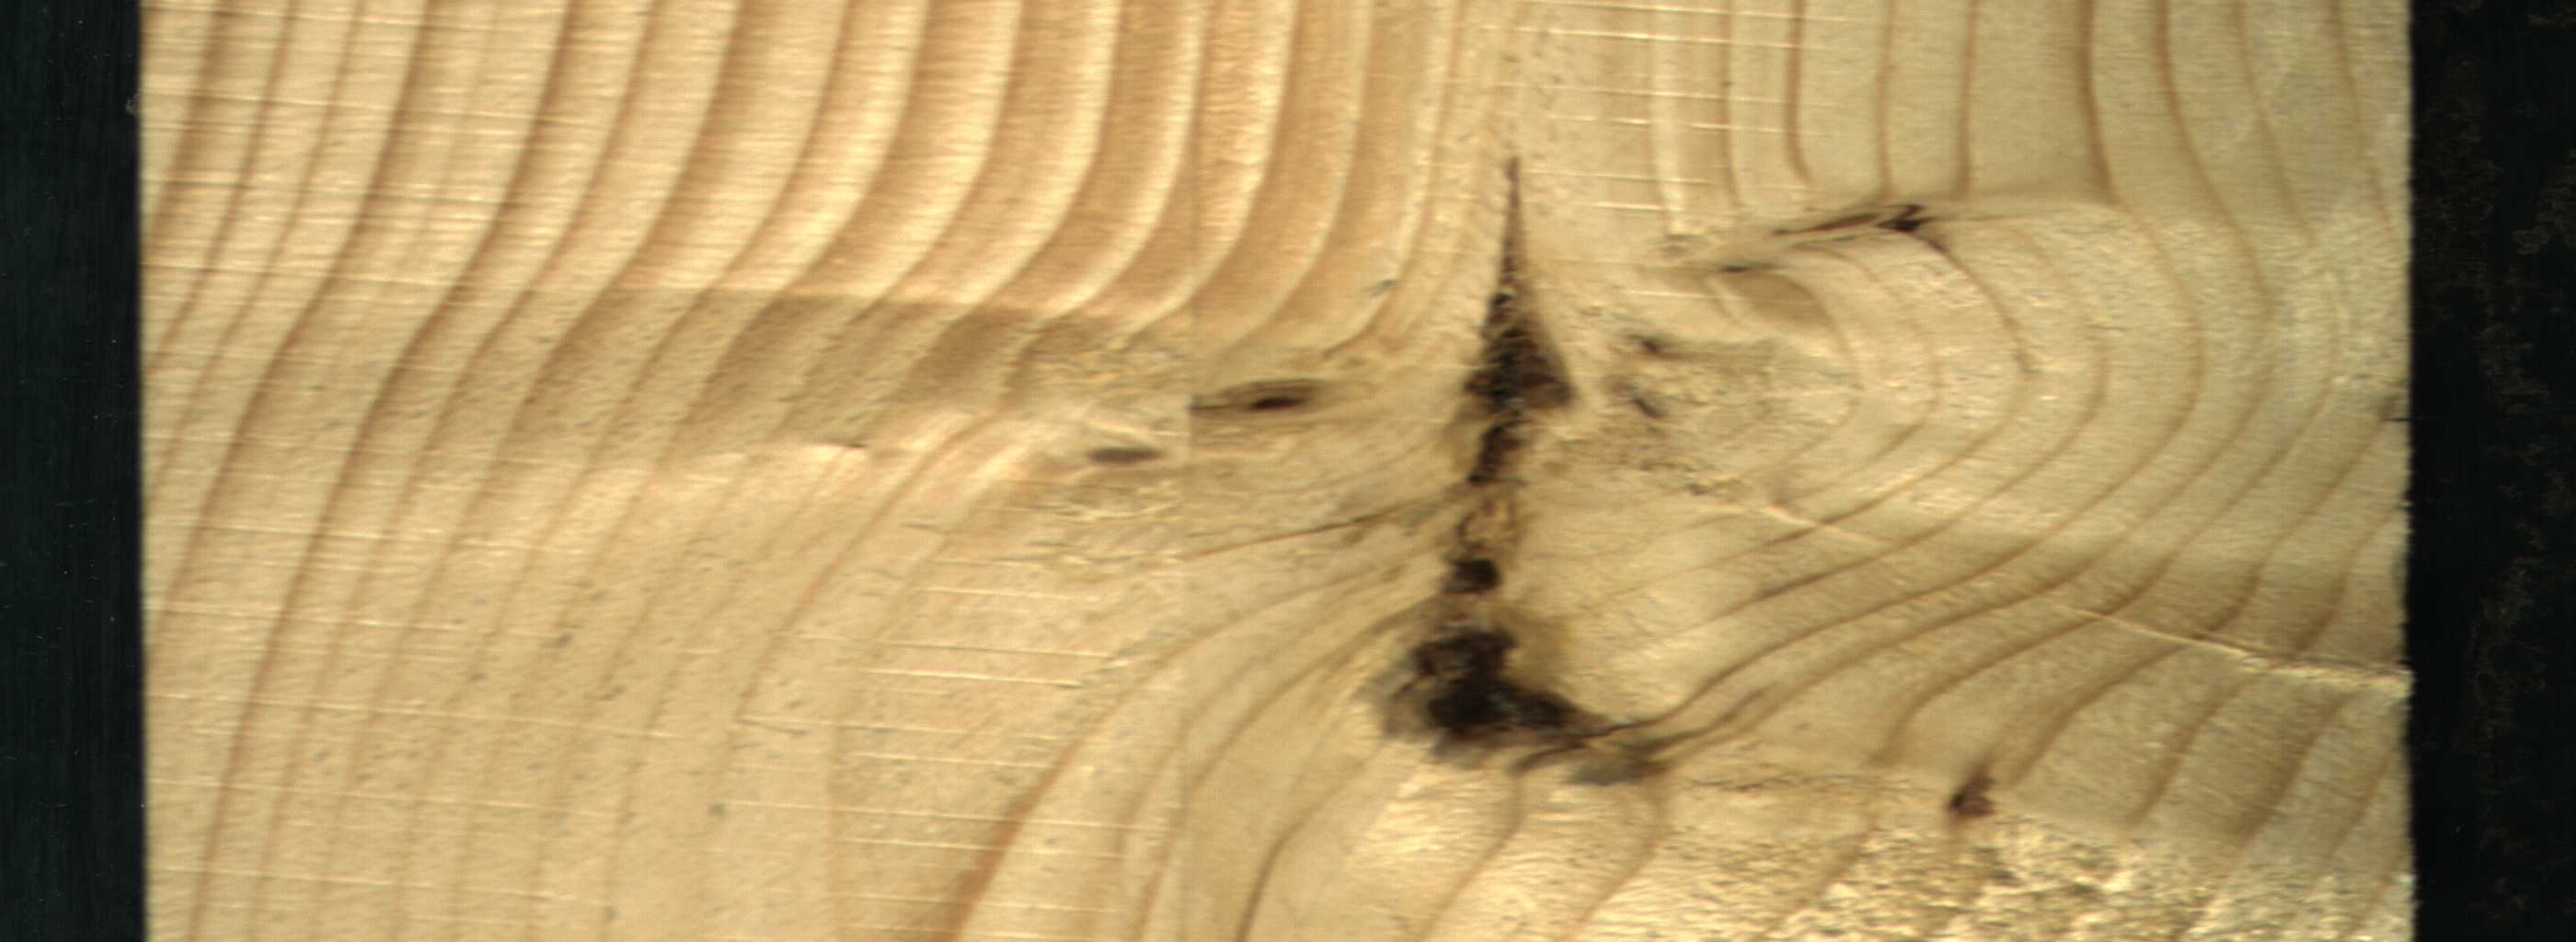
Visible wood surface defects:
Dead_Knot
Dead_Knot
Live_Knot
Live_Knot
Live_Knot